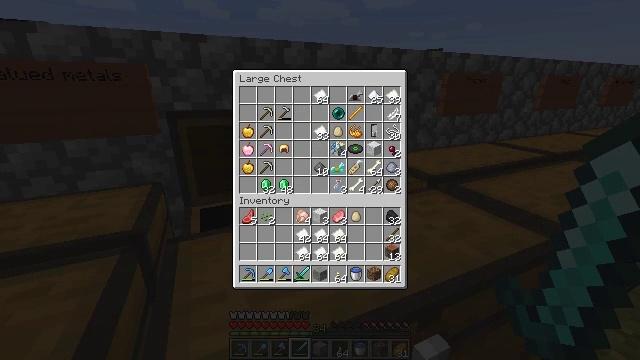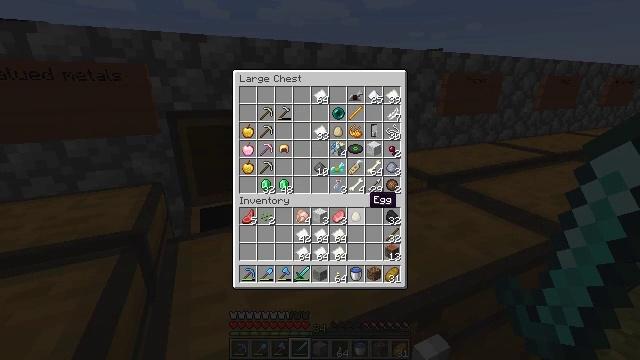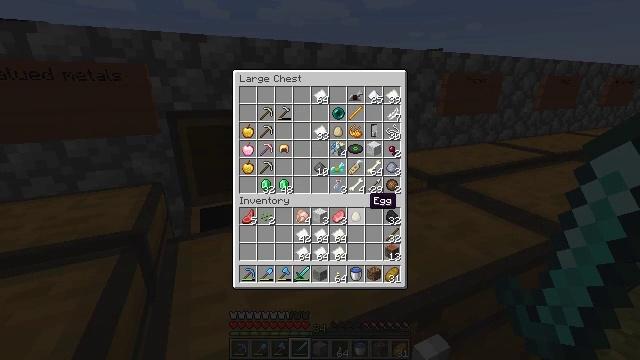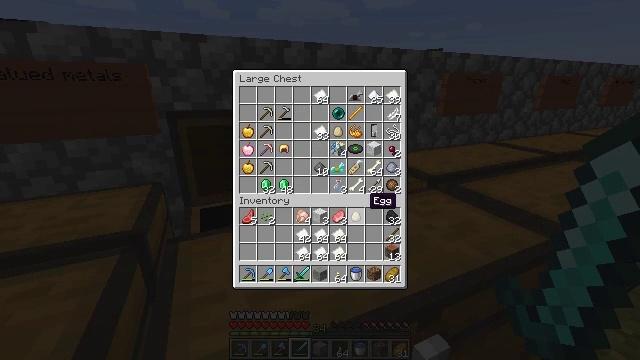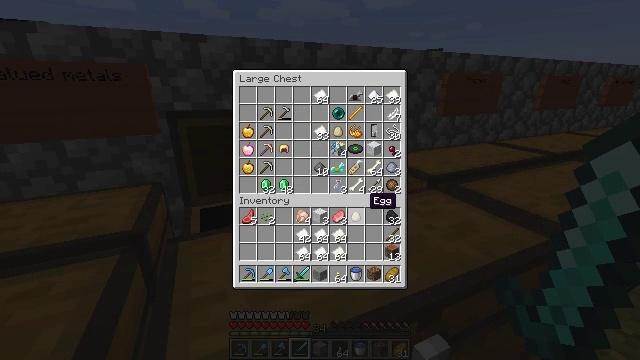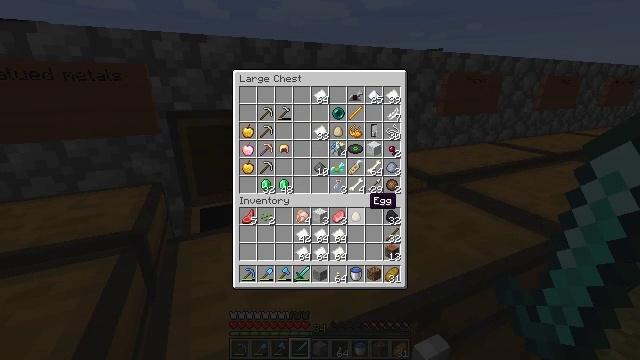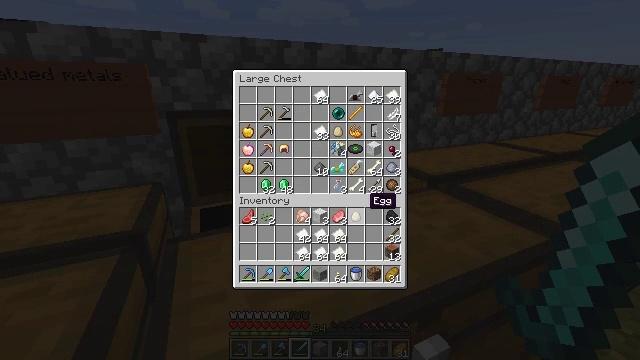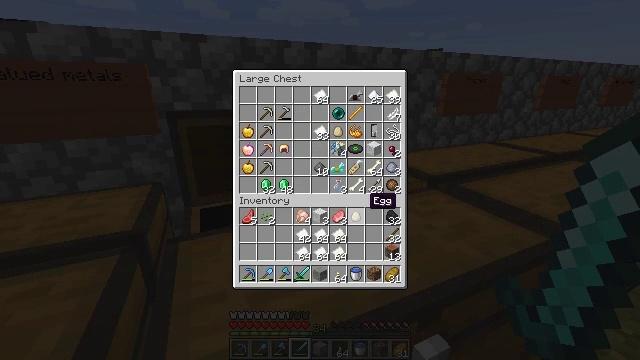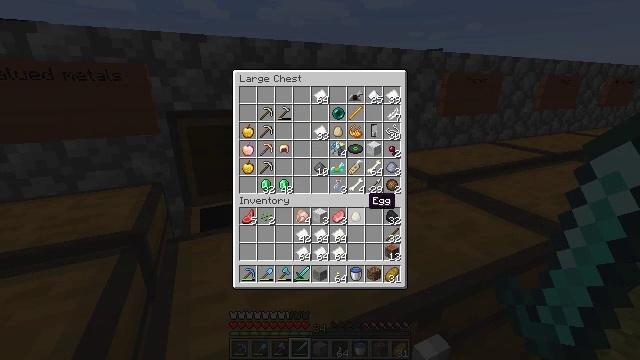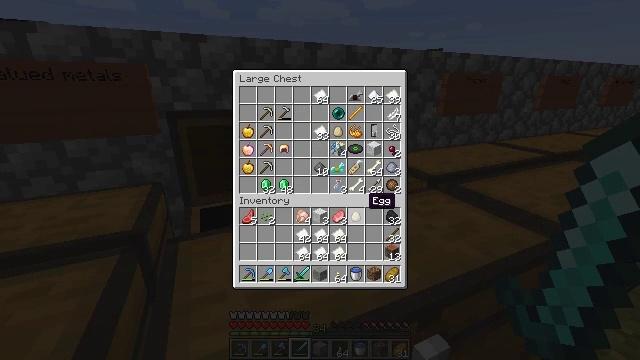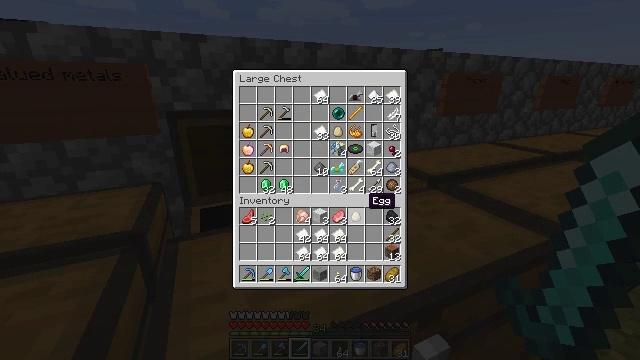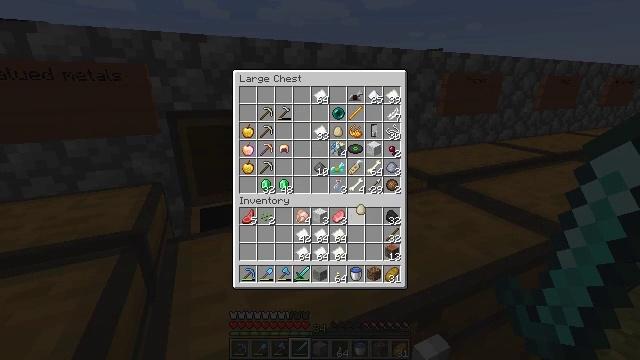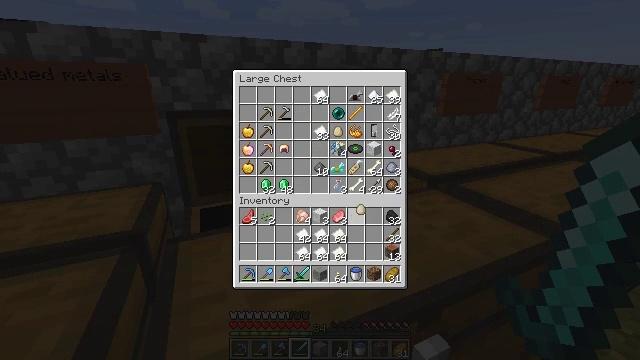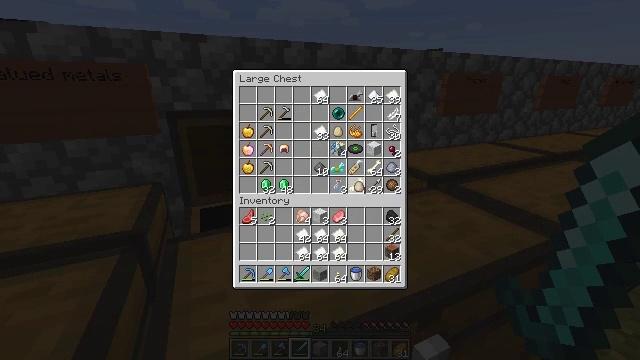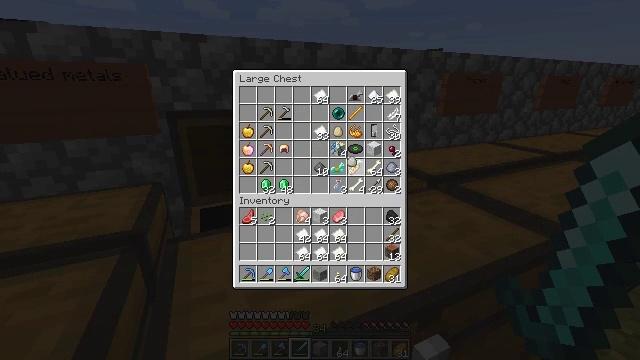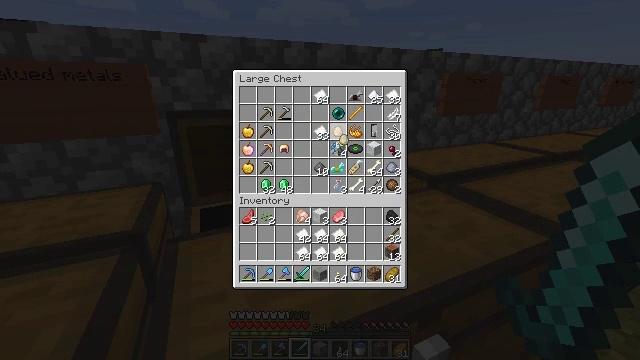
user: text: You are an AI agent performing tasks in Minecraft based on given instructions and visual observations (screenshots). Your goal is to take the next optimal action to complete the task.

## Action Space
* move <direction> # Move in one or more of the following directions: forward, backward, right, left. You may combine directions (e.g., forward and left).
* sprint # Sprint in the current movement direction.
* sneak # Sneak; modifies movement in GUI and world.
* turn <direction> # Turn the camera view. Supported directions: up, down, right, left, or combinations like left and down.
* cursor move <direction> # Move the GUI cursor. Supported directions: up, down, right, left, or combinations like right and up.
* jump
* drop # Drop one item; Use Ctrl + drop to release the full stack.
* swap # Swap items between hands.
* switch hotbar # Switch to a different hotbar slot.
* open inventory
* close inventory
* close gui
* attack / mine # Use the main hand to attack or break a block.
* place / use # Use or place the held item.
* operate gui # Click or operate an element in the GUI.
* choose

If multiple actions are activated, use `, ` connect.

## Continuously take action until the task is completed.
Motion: motion action
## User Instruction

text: Get melon seeds by using a crafting grid and melon slices.
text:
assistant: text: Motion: no_op
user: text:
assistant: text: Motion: no_op
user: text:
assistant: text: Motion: no_op
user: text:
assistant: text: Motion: no_op
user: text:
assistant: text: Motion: no_op
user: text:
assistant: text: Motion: no_op
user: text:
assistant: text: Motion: no_op
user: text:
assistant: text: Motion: no_op
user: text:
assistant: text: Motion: no_op
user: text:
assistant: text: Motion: no_op
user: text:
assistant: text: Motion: operate gui
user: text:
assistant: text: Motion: operate gui
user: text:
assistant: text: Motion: cursor move up
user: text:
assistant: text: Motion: cursor move left and up
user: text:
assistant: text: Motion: cursor move left and up
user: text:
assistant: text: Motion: cursor move up
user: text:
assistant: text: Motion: no_op
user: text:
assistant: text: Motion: no_op
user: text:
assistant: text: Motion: no_op
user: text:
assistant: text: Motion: operate gui
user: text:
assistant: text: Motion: operate gui
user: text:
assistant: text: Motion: operate gui
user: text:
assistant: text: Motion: no_op
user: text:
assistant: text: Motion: no_op
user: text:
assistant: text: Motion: no_op
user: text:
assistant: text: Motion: no_op
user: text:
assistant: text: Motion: no_op
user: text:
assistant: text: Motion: no_op
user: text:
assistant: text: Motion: no_op
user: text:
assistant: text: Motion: operate gui